Question: I've seen other posts on this subject, but the solutions they found do not apply to me. I am setting a weighted value and using the 'c.fill = GridBagConstraints.BOTH' constraints as well.
I'm including the whole GUI code I have, just in case my mistake is coming form something other than the GridBagLayout.
I want the scrollable text block on the right to expand the remaining space within the GUI and I have set all the variables that should be attributed to that and yet it still isn't working. What am I doing wrong?
My result:

'''
import java.awt.*;
import javax.swing.*;
public class TestCode extends JFrame {
JTextArea textArea = new JTextArea ();
JComboBox <String> typeComboBox;
JTextField searchField;
JTextField fileField;
public TestCode(){
setTitle ("GUI Test");
setSize (600, 300);
setDefaultCloseOperation (JFrame.EXIT_ON_CLOSE);
setVisible (true);
JScrollPane scrollPane = new JScrollPane(textArea);
JButton readButton = new JButton("Read File");
JButton displayButton = new JButton("Display");
JButton searchButton = new JButton("Search");
searchField = new JTextField(10);
fileField = new JTextField(15);
typeComboBox = new JComboBox <String> ();
typeComboBox.addItem("Index");
typeComboBox.addItem("Type");
typeComboBox.addItem("Name");
JPanel container = new JPanel();
container.setLayout(new GridBagLayout());
container.setPreferredSize(new Dimension(250, 100));
JPanel filePanel = new JPanel();
filePanel.setLayout(new BoxLayout(filePanel, BoxLayout.Y_AXIS));
filePanel.add(new JLabel("Source file", SwingConstants.LEFT));
JPanel filePanelTop = new JPanel();
filePanelTop.setLayout(new FlowLayout(FlowLayout.LEFT));
filePanelTop.add(fileField);
JPanel filePanelBottom = new JPanel();
filePanelBottom.setLayout(new FlowLayout(FlowLayout.RIGHT));
filePanelBottom.add(readButton);
filePanelBottom.add(displayButton);
filePanel.add(filePanelTop);
filePanel.add(filePanelBottom);
filePanel.setMaximumSize(filePanel.getPreferredSize());
filePanel.setBorder(BorderFactory.createTitledBorder("Import File"));
JPanel searchPanel = new JPanel();
searchPanel.setLayout(new BoxLayout(searchPanel, BoxLayout.Y_AXIS));
searchPanel.add(new JLabel("Search target", SwingConstants.LEFT));
JPanel searchPanelTop = new JPanel();
searchPanelTop.setLayout(new FlowLayout(FlowLayout.LEFT));
searchPanelTop.add(searchField);
searchPanelTop.add(typeComboBox);
searchPanel.add(searchPanelTop);
searchPanel.add(searchButton);
searchPanel.setMaximumSize(searchPanel.getPreferredSize());
searchPanel.setBorder(BorderFactory.createTitledBorder("Search Objects"));
GridBagConstraints c = new GridBagConstraints();
c.gridx = 0;
c.gridy = 0;
container.add(filePanel, c);
c.gridx = 0;
c.gridy = 1;
container.add(searchPanel, c);
c.gridx = 1;
c.gridy = 0;
c.weightx = 1.0;
c.weighty = 1.0;
c.gridwidth = GridBagConstraints.REMAINDER;
c.gridheight = GridBagConstraints.REMAINDER;
c.fill = GridBagConstraints.BOTH;
c.anchor = GridBagConstraints.NORTHWEST;
container.add(scrollPane, c);
add(container, BorderLayout.WEST);
validate();
} // end method toString
public static void main(String[] args){
TestCode run = new TestCode();
}
} // end class Treasure
'''
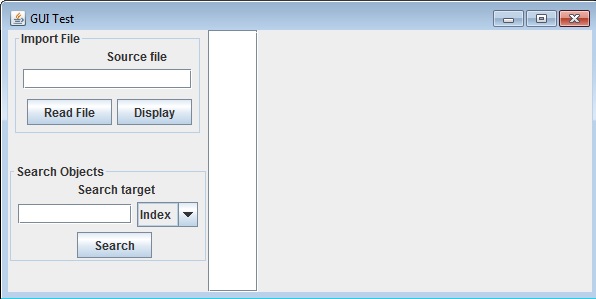
Answer: '''
//add(container, BorderLayout.WEST);
add(container);
'''
The West contrains the components to their preferred width. The default is the CENTER which allows components to expand to fill the space available.
Also, the main structure of you code is wrong. You should be adding all the component to the frame first and then invoke:
'''
frame.pack();
frame.setVisible(true);
'''
Then there is no need for the validate().